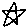
Label: star